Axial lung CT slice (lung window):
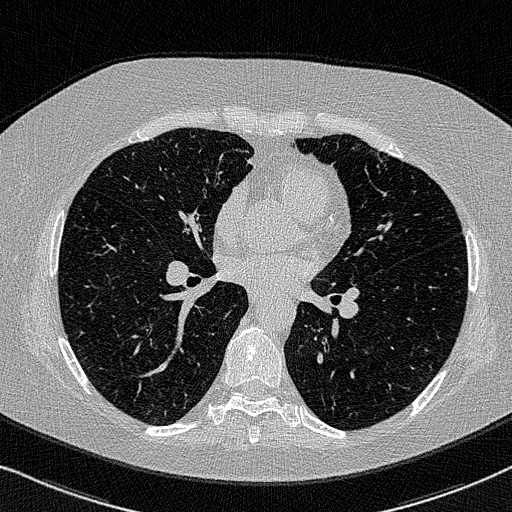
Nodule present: no